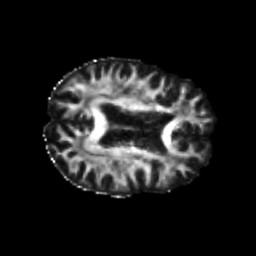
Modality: FA
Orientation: axial
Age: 22
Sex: female
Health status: healthy
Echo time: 0.074 s